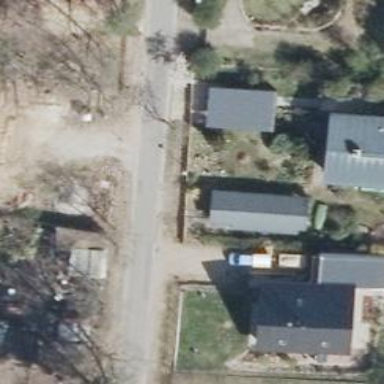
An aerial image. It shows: Residential road with asphalt surface.